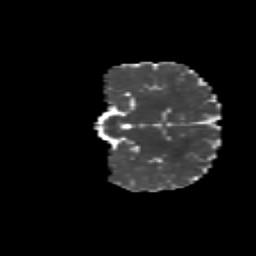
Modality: MD
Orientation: coronal
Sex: male
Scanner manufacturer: siemens
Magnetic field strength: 3 T
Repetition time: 5 s
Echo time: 0.0694 s